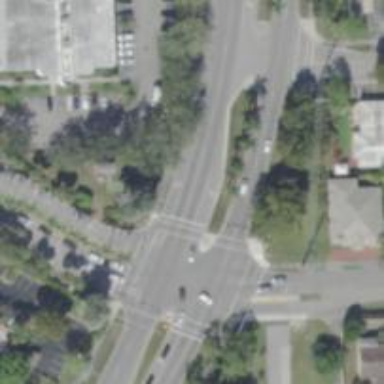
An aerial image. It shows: Uncontrolled road crossing with lines markings.